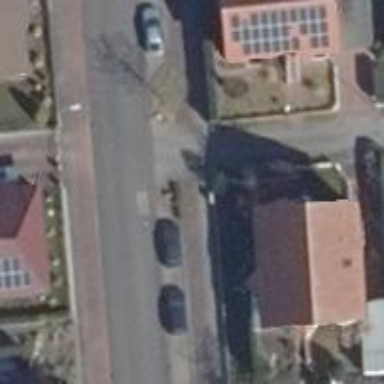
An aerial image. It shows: Living street.